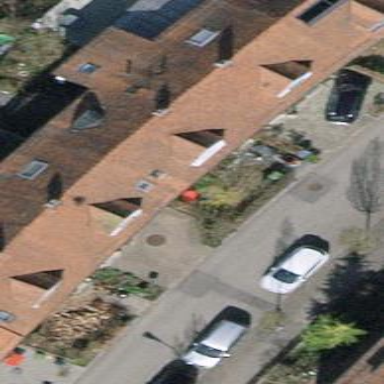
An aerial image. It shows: Building with tile roof.